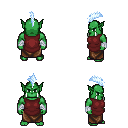
a pixel art fantasy rpg character, male body template, orc, green skin, maroon tunic, robe skirt, white cyan mohawk hairstyle, white cloth bandages, four views (front, back, left, right), 2x2 character sprite sheet, small pixel art, hard edges, no anti-aliasing